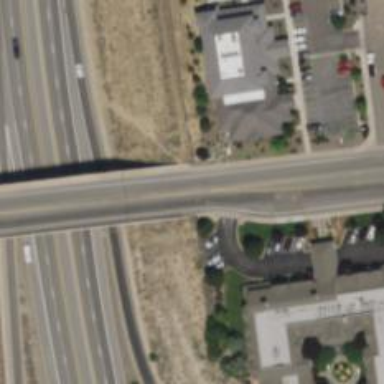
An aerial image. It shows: Tertiary road on bridge with asphalt surface and sidewalk on the left.